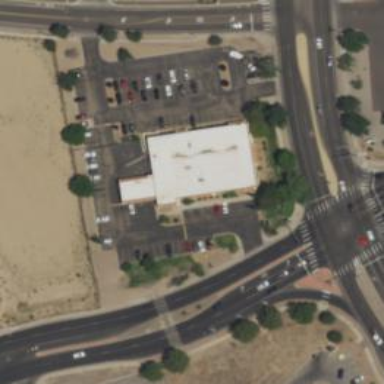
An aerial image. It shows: Healthcare clinic is depicted in the image.